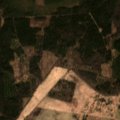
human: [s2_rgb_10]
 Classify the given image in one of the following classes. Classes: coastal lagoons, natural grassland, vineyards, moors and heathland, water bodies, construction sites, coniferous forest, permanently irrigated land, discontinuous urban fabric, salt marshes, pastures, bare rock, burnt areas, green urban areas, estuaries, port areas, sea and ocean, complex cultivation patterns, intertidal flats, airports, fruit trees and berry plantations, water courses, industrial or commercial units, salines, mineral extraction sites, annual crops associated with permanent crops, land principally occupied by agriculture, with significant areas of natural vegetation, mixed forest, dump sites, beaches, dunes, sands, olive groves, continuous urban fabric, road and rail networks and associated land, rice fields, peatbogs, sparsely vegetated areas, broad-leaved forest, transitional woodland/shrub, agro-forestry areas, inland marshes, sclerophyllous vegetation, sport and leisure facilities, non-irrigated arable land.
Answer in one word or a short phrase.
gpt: non-irrigated arable land, pastures, coniferous forest, mixed forest, transitional woodland/shrub